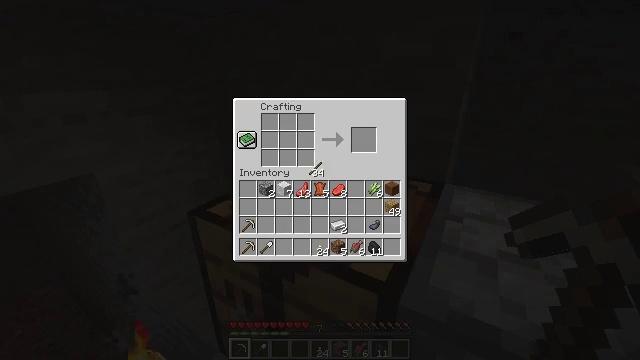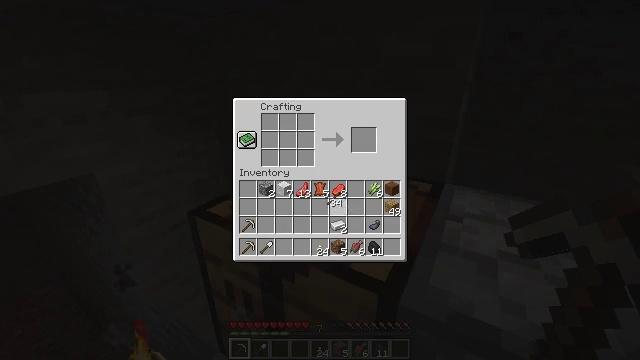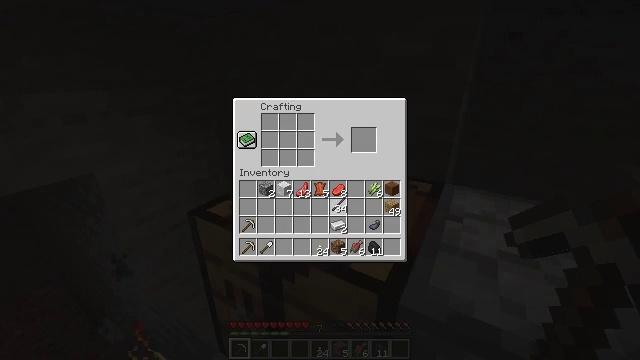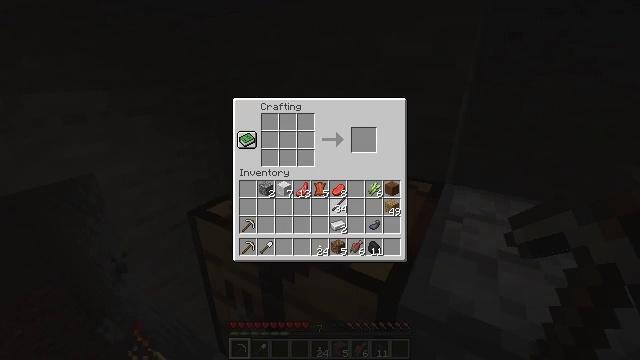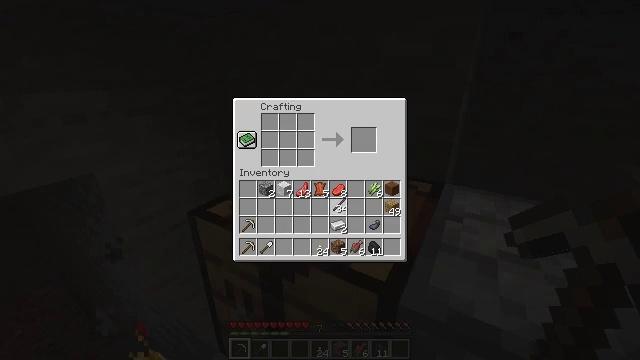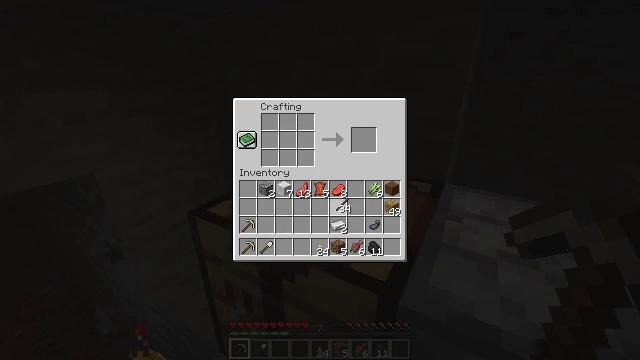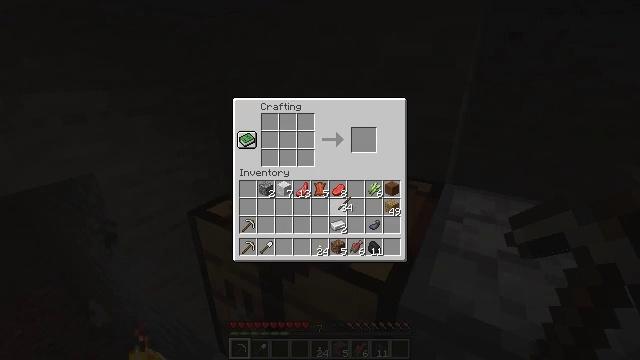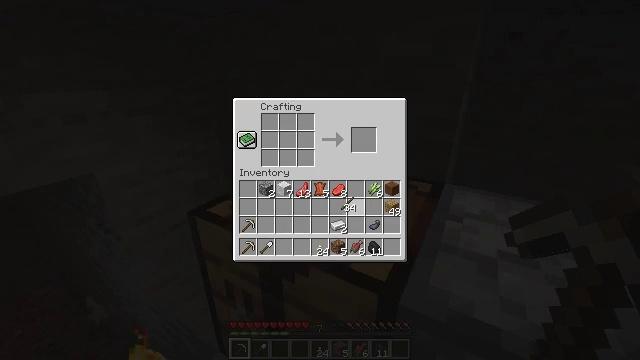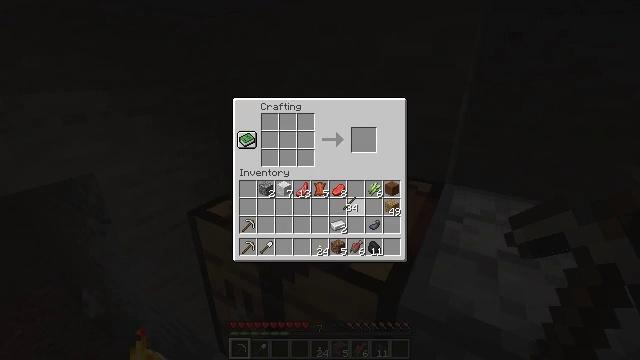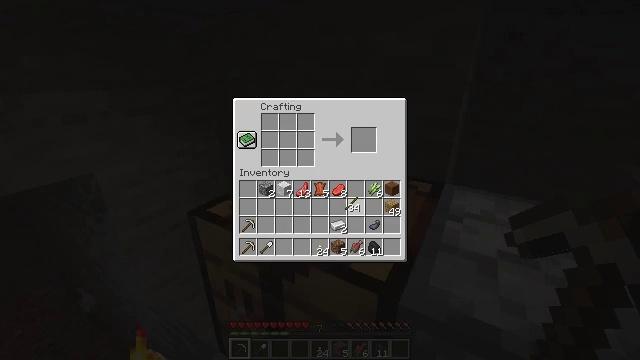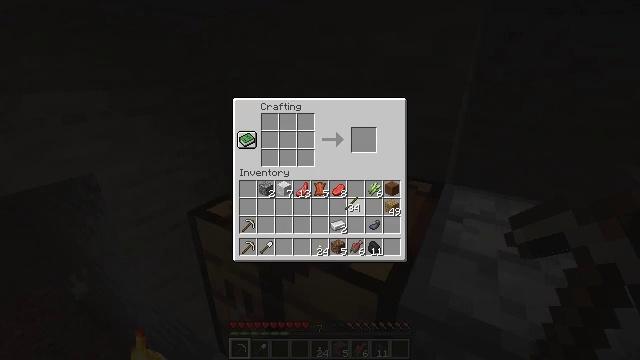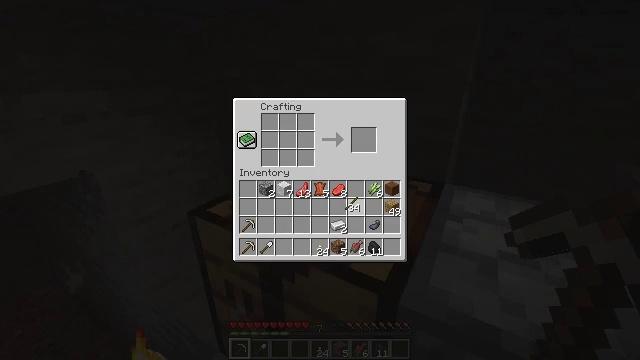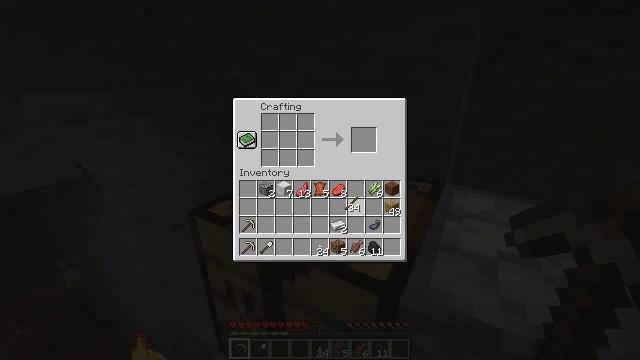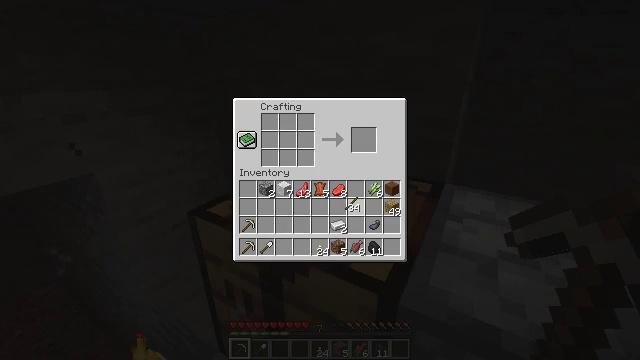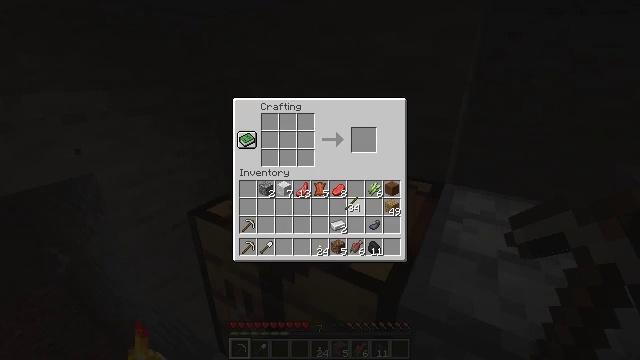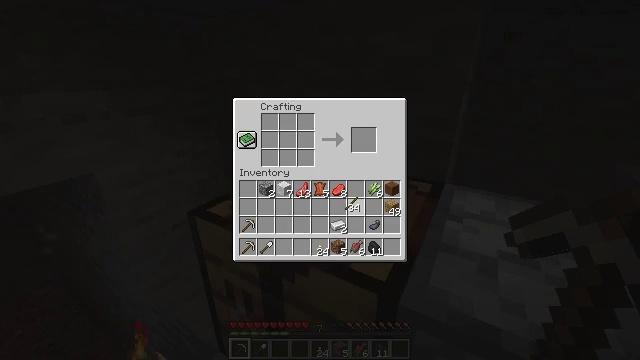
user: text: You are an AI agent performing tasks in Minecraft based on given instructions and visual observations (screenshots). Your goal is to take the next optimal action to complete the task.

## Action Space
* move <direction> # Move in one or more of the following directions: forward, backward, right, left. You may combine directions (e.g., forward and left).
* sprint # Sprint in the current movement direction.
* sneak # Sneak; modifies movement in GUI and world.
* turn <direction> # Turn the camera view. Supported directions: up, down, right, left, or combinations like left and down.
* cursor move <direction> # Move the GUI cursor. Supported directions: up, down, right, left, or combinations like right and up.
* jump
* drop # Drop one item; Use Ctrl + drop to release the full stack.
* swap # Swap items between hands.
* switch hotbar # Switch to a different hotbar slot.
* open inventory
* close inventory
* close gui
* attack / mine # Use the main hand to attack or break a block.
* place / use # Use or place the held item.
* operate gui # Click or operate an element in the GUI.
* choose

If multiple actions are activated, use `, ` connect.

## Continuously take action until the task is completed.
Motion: motion action
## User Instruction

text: Open a crafting table and craft the iron sword.
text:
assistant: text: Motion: cursor move right and down
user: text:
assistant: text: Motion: no_op
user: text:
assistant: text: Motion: no_op
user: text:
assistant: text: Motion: no_op
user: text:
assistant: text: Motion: no_op
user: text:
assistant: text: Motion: no_op
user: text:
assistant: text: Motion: no_op
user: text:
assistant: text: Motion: no_op
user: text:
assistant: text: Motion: no_op
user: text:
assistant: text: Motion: no_op
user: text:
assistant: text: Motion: no_op
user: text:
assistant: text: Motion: no_op
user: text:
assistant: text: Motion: no_op
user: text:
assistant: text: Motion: no_op
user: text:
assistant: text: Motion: no_op
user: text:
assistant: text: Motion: no_op
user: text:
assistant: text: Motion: no_op
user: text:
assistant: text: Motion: no_op
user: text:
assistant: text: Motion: cursor move left
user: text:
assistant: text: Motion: cursor move left and up
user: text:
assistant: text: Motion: cursor move left and up
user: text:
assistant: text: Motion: cursor move left
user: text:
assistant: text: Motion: no_op
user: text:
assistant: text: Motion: no_op
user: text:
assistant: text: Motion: no_op
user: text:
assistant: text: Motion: no_op
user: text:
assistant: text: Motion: no_op
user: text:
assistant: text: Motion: no_op
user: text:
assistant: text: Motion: choose
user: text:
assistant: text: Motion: choose